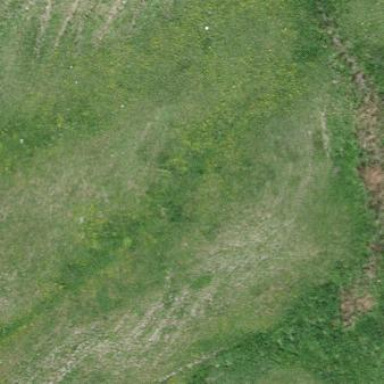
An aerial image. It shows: Picturesque grassland.